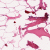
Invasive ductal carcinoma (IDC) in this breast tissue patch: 0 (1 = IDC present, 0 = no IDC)